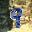
Label: 9